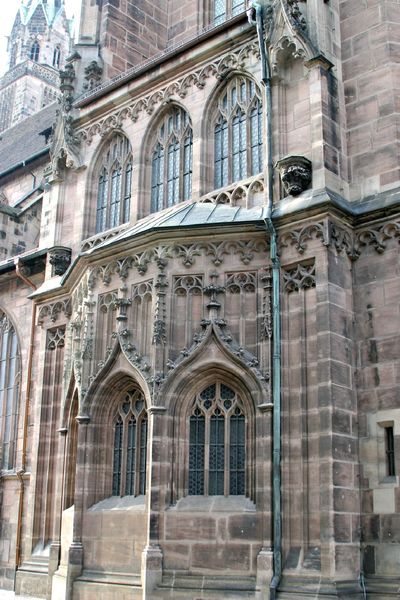
Titel: Hallenchor von St. Lorenz in Nürnberg
Künstler: Konrad Heinzelmann
Standort: Nürnberg, St. Lorenz (EU - D - B)
Schlagwörter: grün, fenster, köpfe, säulen, gebäude, sockel, stein, brüstung, kirche, gotik, turm, bogen, fassade, dächer, giebel, mauer, pilaster, detail, foto, nische, regenrinne, kupfer, sandstein, spitzbogen, apsis, romanik, regenrohr, konsole, wasserspeier, dachrinne, maßwerk, dack, strebepfeiler, fiale, patina, grünspan, lorenz, fischblase